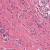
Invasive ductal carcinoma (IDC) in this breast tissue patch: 0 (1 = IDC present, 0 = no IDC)